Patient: sex M, age 38
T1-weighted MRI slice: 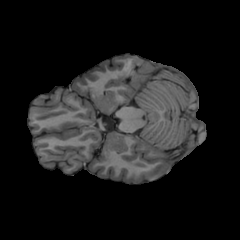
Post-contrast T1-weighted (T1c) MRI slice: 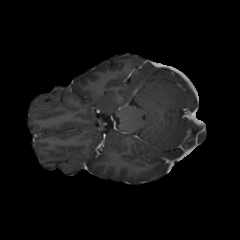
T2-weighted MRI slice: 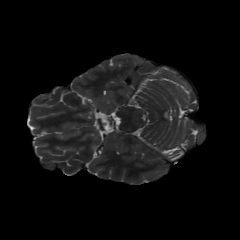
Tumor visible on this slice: no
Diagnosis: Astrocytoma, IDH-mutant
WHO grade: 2